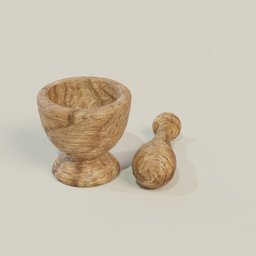
Label: tools